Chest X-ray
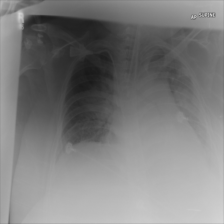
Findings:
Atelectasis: negative
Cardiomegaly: negative
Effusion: negative
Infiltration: negative
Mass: negative
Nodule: negative
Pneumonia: negative
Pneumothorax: negative
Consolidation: positive
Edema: negative
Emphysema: negative
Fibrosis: negative
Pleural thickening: negative
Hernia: negative